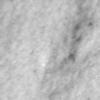
Label: no_change